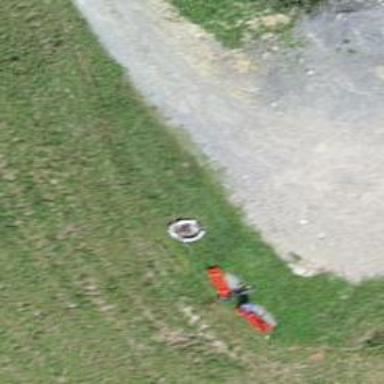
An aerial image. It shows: Picnic site with barbecue facilities available.